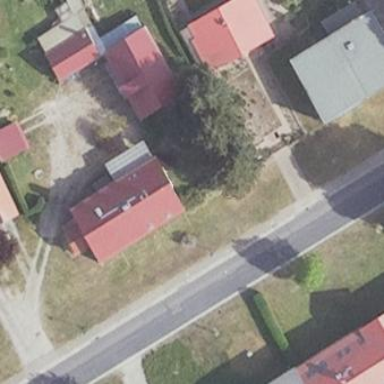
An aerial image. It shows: Residential building.